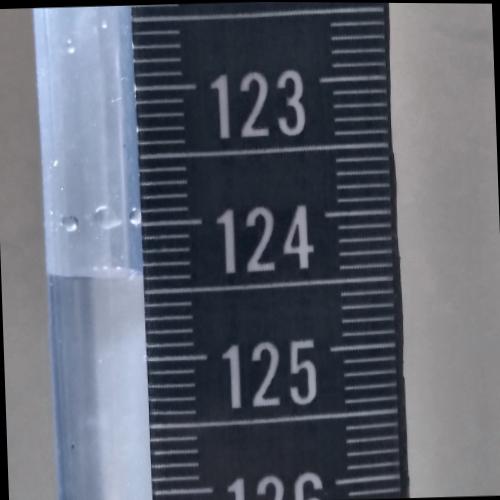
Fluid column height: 124.4 cm